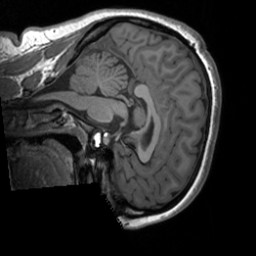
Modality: T1w
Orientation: sagittal
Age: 21
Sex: female
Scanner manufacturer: siemens
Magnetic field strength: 3 T
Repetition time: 1.9 s
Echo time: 0.00226 s